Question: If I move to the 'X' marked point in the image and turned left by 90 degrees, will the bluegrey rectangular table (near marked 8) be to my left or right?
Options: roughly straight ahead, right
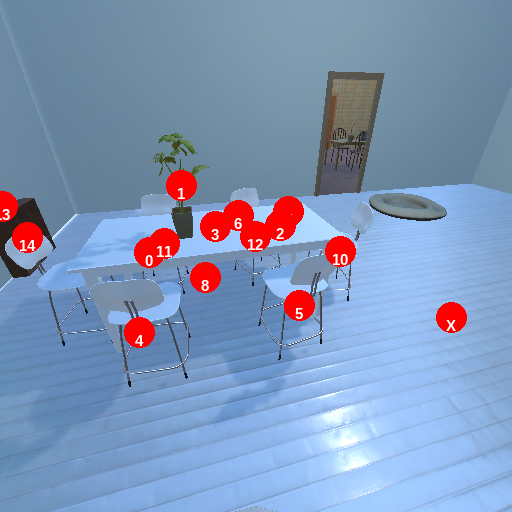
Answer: roughly straight ahead